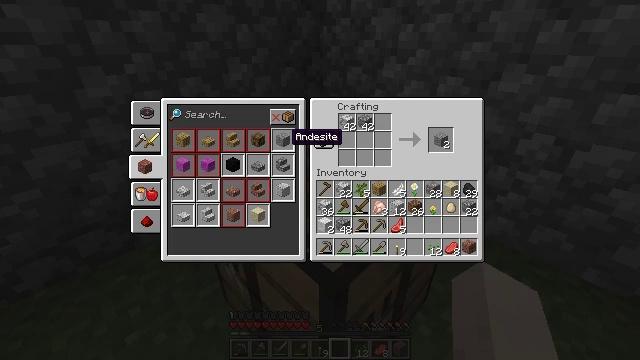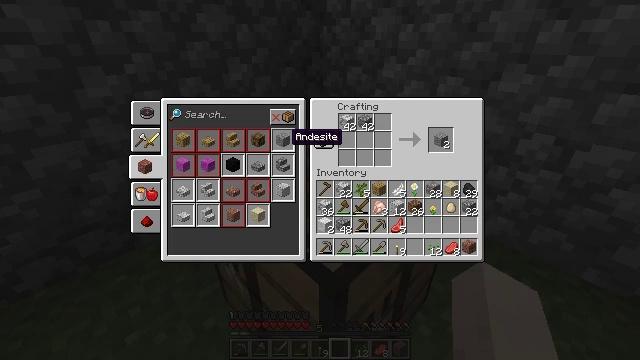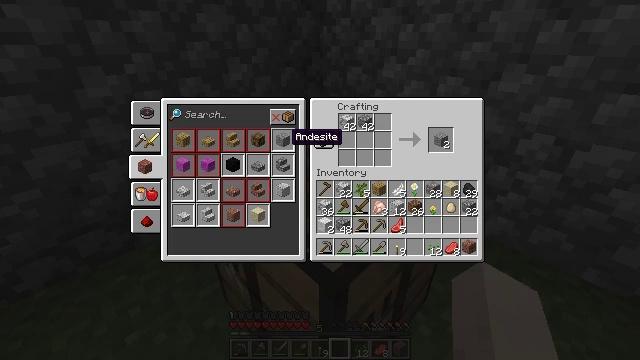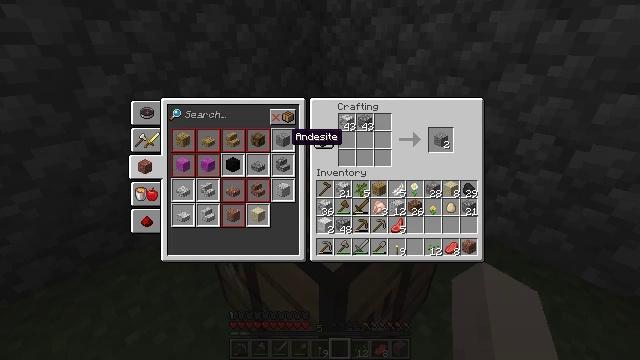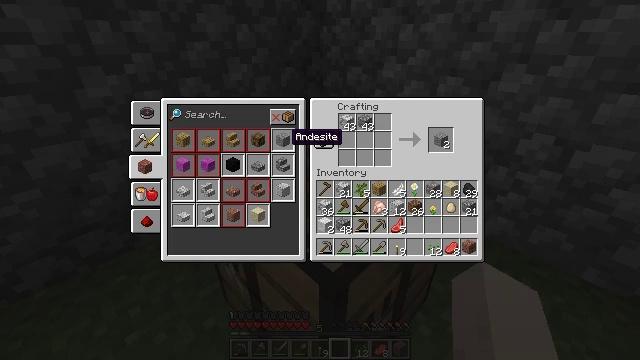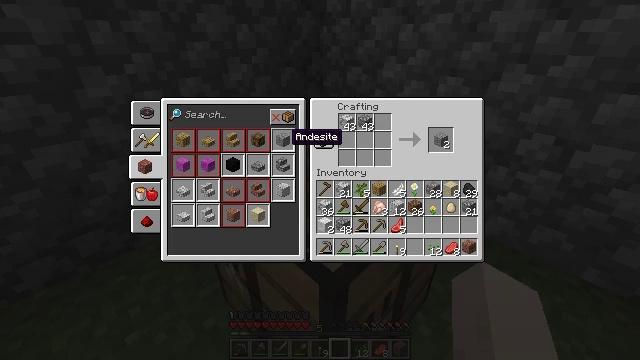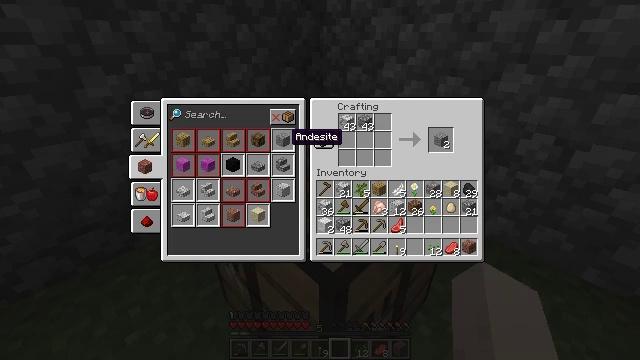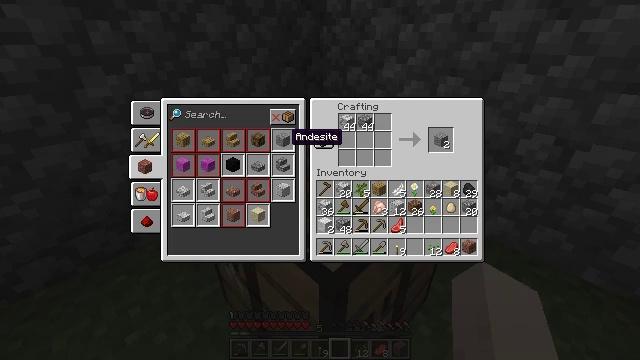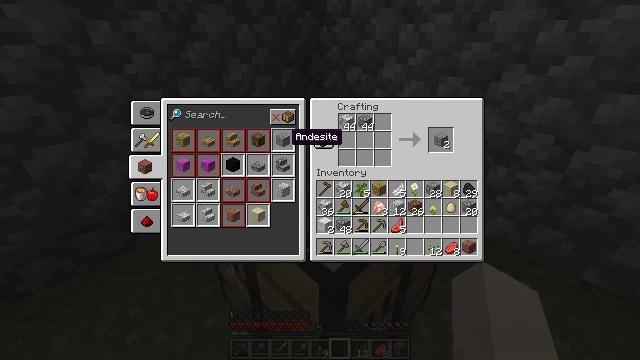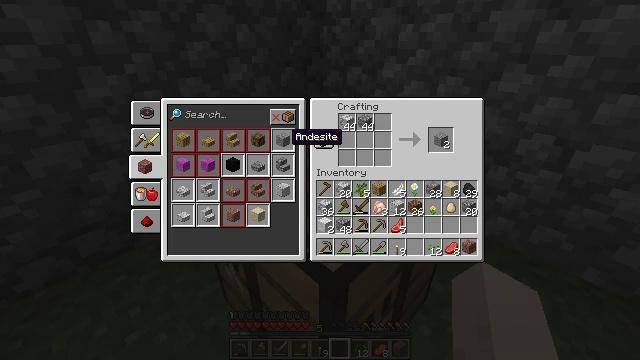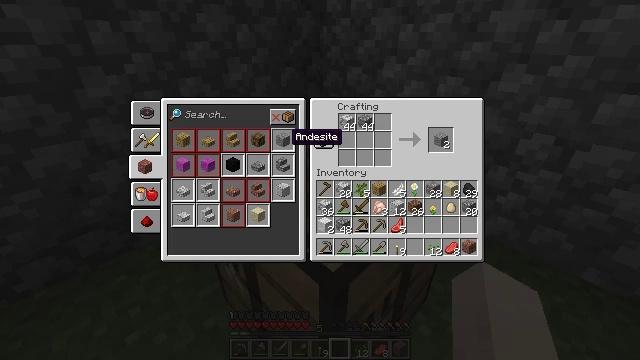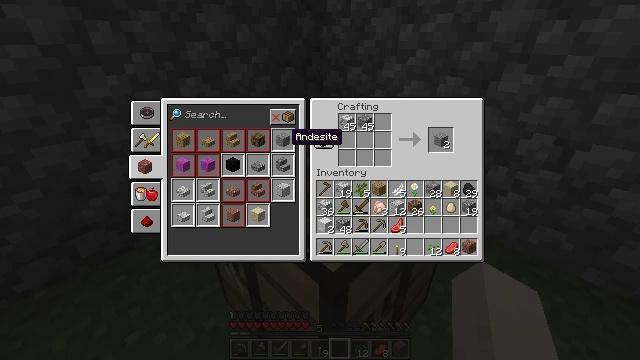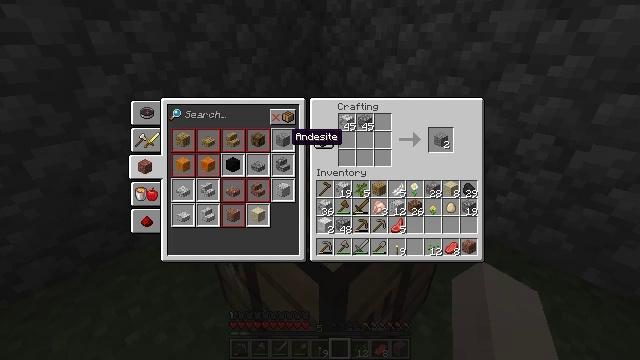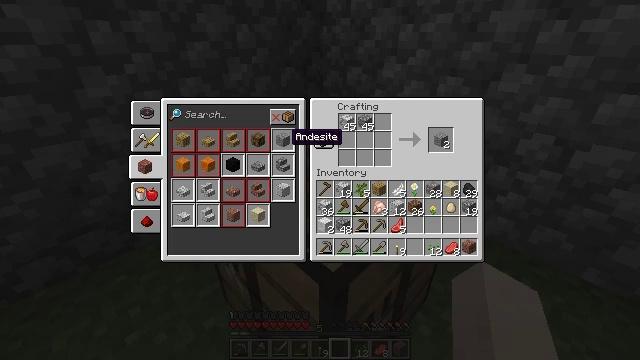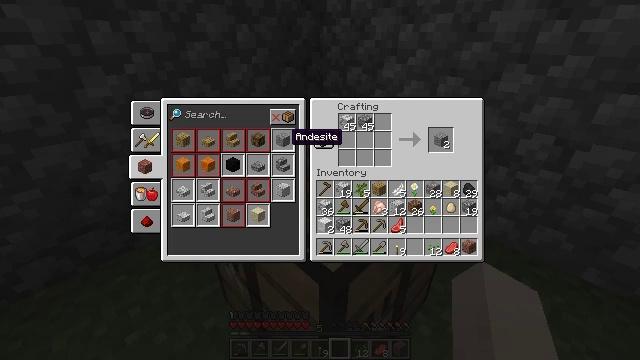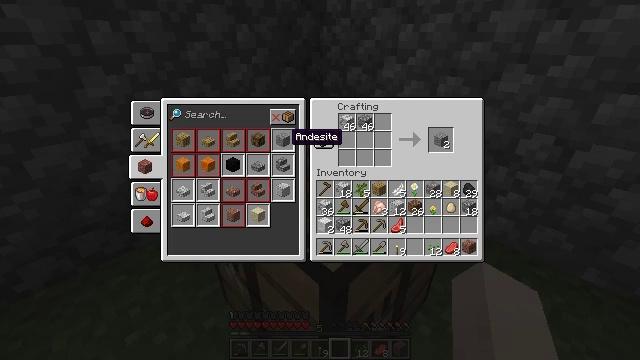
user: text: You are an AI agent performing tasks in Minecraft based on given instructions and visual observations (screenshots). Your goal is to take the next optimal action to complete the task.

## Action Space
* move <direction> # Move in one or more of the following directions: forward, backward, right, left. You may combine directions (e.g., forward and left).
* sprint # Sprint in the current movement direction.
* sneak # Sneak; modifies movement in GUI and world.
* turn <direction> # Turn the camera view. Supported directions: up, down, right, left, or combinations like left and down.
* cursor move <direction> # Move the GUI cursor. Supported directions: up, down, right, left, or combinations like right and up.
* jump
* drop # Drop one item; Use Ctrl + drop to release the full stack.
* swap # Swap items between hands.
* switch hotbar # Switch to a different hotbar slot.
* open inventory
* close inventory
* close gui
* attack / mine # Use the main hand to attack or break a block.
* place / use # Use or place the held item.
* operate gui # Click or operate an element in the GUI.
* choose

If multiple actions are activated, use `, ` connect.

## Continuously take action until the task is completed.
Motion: motion action
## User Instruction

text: Use the crafting grid to make andesite.
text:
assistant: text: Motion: operate gui
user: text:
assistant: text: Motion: operate gui
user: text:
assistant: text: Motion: no_op
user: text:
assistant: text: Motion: no_op
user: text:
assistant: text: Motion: operate gui
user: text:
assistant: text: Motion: operate gui
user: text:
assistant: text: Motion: no_op
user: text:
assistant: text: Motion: no_op
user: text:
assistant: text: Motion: operate gui
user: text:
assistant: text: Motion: operate gui
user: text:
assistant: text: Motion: no_op
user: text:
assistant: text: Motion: no_op
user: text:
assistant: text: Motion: operate gui
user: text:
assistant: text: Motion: operate gui
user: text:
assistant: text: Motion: no_op
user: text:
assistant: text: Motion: no_op
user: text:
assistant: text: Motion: operate gui
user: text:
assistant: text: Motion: operate gui
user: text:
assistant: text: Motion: no_op
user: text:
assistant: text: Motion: no_op
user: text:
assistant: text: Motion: operate gui
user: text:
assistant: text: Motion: operate gui
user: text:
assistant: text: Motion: no_op
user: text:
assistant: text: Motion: operate gui
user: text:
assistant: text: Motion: operate gui
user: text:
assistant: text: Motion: operate gui
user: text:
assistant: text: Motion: no_op
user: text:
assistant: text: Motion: operate gui
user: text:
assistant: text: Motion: operate gui
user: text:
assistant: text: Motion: operate gui